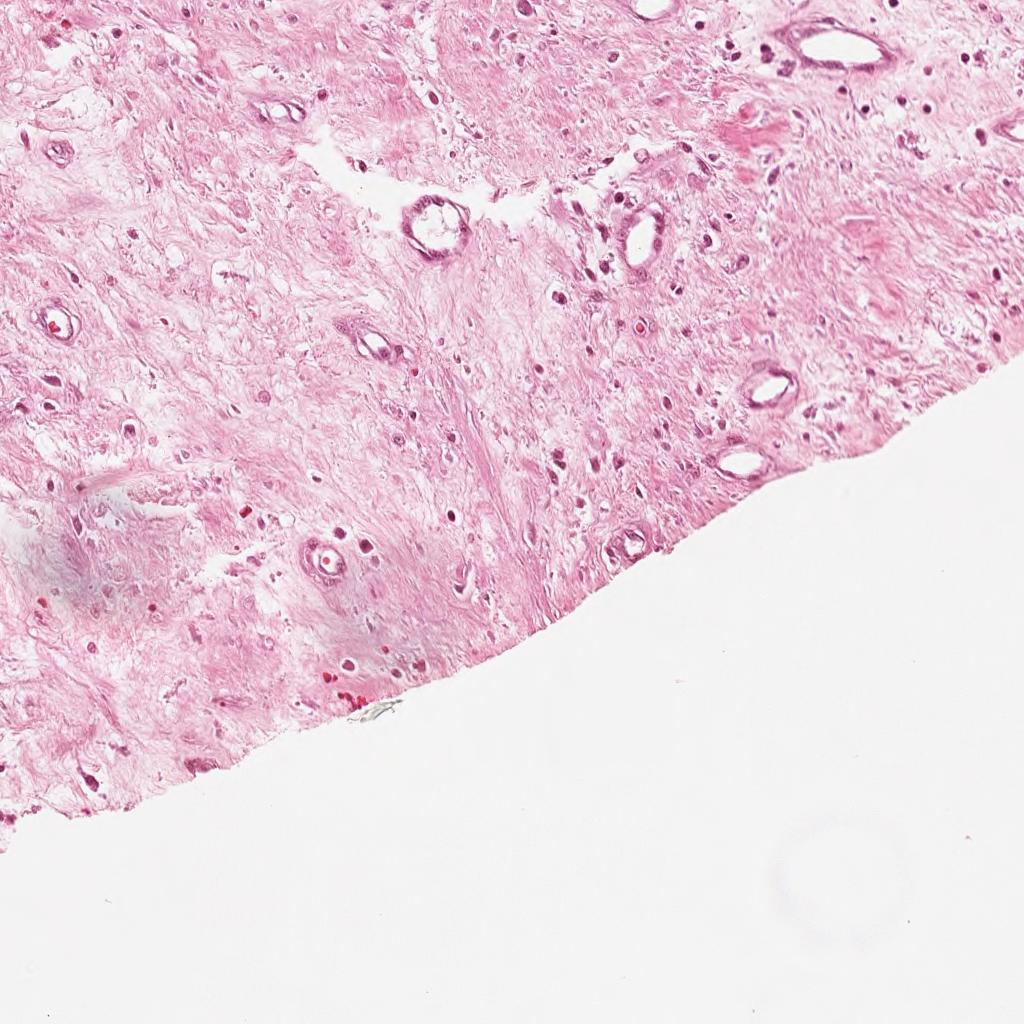
Label: Non-Viable-Tumor